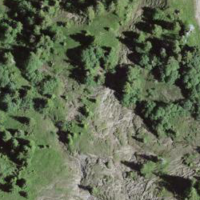
EUNIS habitat code: 26
Species observed at this site:
Succisa pratensis